Field crop: maize
Growth stage: 2
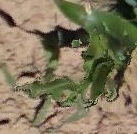
Species: maize